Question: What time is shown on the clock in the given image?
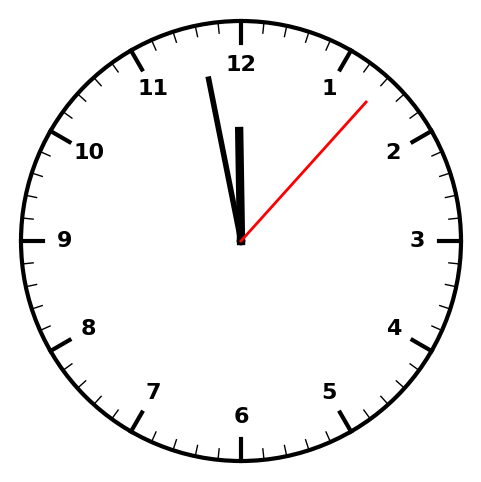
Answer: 11:58:07